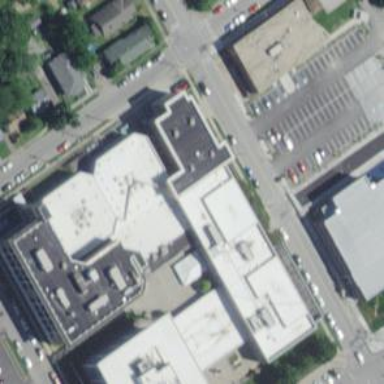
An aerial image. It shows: Government office building.